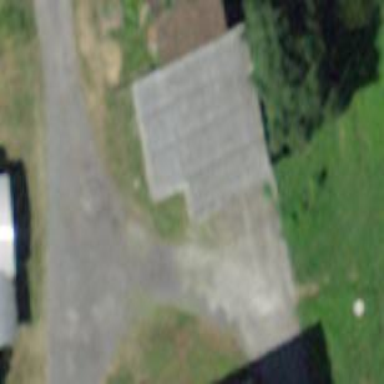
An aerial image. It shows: View of roof of building.